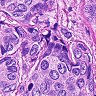
Metastatic tissue present: yes